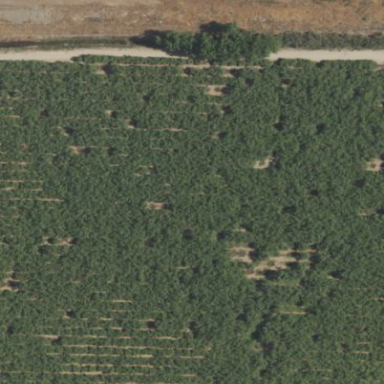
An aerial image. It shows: Almond orchard with rows of almond trees.